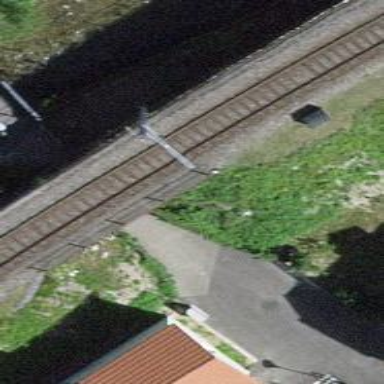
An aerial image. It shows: Bridge with electrified rail tracks and contact line.